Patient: sex M, age 37
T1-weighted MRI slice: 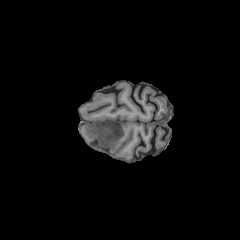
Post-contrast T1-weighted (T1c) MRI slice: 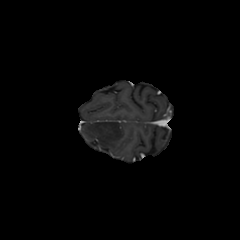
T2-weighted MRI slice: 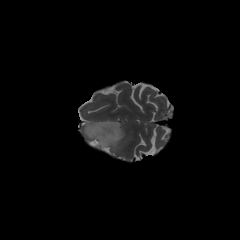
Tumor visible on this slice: yes
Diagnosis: Astrocytoma, IDH-mutant
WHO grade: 2